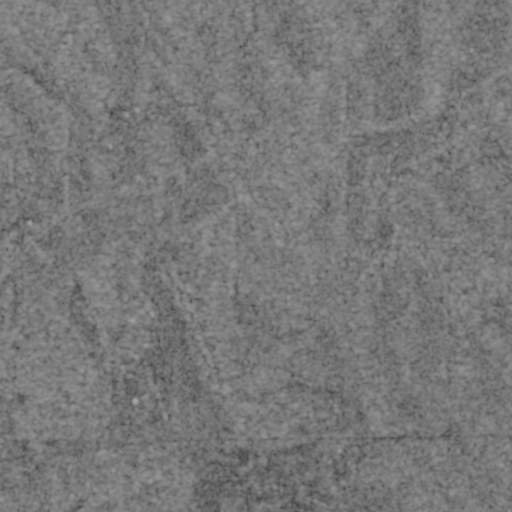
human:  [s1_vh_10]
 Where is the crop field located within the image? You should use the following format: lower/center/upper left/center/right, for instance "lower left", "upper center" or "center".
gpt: The crop field is located in the lower of the image.
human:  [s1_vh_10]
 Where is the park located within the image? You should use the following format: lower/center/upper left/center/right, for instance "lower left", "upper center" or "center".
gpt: The park is located in the lower center of the image.
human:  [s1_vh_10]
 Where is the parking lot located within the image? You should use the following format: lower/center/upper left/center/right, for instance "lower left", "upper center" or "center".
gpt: The parking lot is located in the lower center of the image.
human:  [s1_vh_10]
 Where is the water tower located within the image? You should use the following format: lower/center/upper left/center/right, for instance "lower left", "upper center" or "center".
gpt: The water tower is located in the lower right of the image.
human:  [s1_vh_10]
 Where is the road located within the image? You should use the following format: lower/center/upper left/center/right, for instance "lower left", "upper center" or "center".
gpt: There is no road in the image.

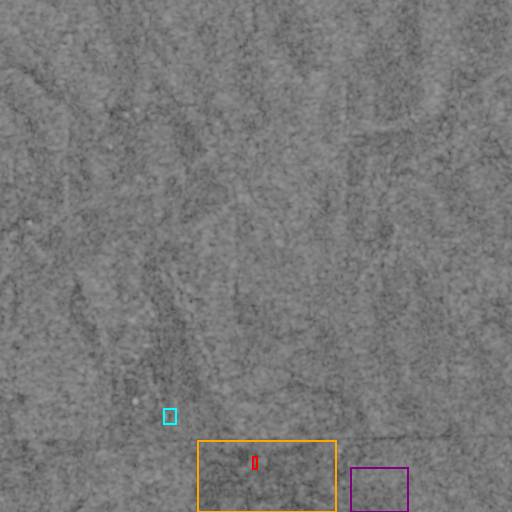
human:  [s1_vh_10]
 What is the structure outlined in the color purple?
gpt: The structure outlined in purple is a crop field.
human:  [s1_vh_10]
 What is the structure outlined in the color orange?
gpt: The structure outlined in orange is a park.
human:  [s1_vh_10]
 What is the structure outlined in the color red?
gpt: The structure outlined in red is a parking lot.
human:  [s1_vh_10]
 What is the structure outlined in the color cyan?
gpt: The structure outlined in cyan is a building.
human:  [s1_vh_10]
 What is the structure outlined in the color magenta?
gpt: There is no magenta outline.